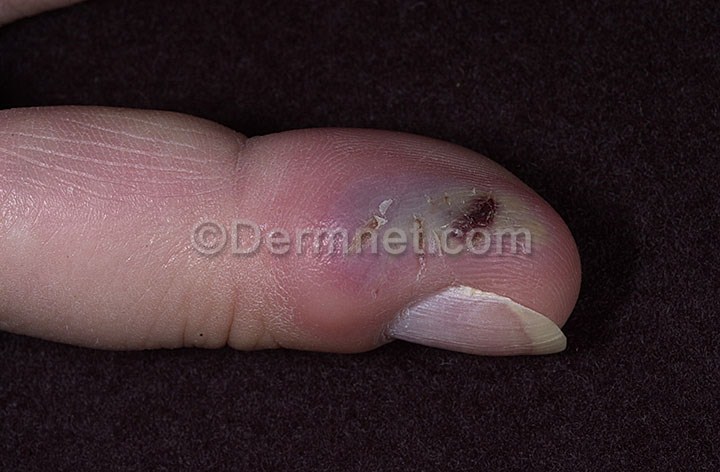
Disease: Warts Molluscum and other Viral Infections